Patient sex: F
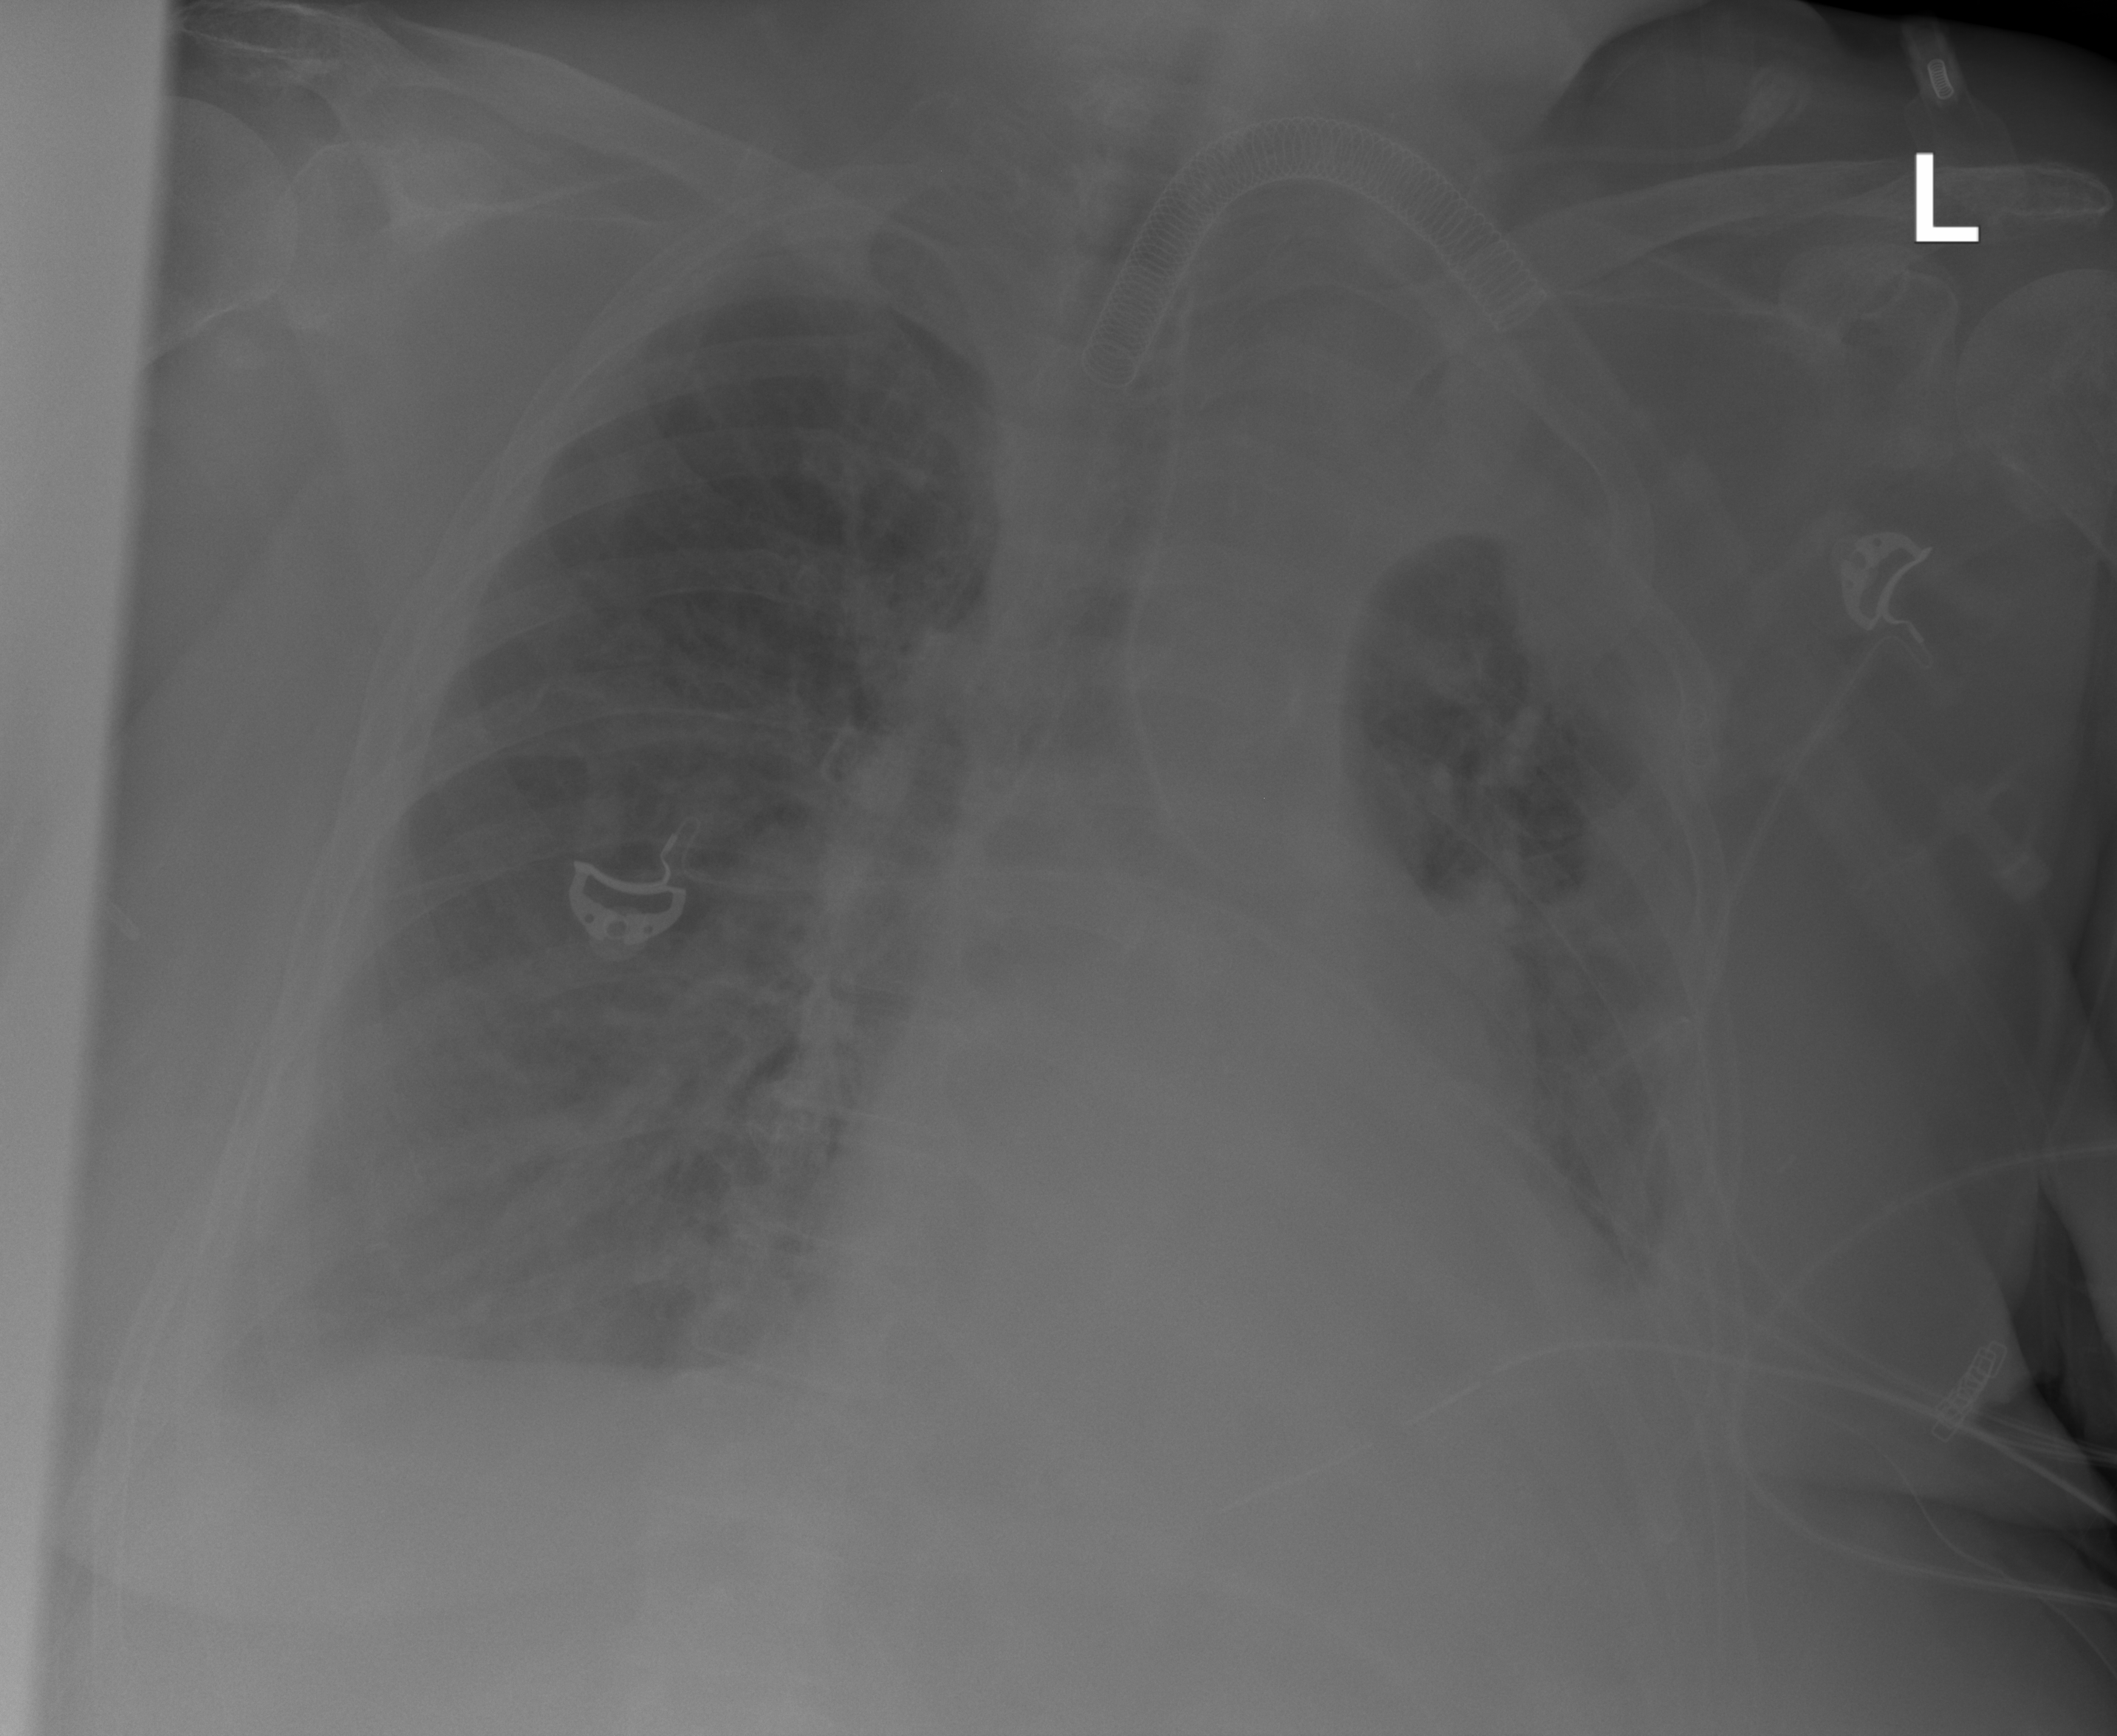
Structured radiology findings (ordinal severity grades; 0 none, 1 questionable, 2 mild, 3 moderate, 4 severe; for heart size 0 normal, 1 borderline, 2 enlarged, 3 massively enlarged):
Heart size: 1
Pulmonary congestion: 2
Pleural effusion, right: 2
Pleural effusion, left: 3
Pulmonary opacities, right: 1
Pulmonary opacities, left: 1
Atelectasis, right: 2
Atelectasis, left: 2